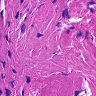
Metastatic tissue present: no